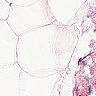
Metastatic tissue present: no